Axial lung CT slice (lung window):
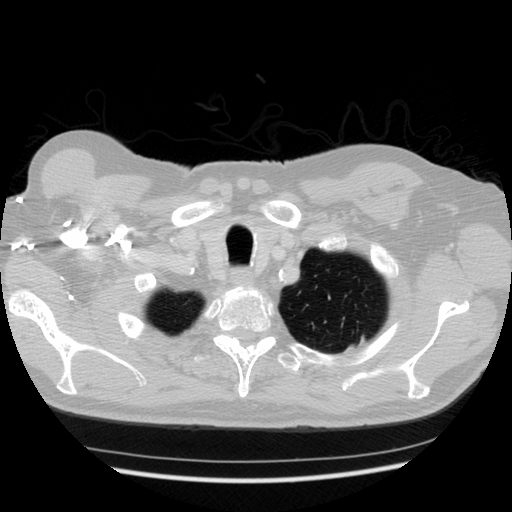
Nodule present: no